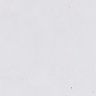
Metastatic tissue present: no